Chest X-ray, AP view. Patient: 70 years old, sex M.
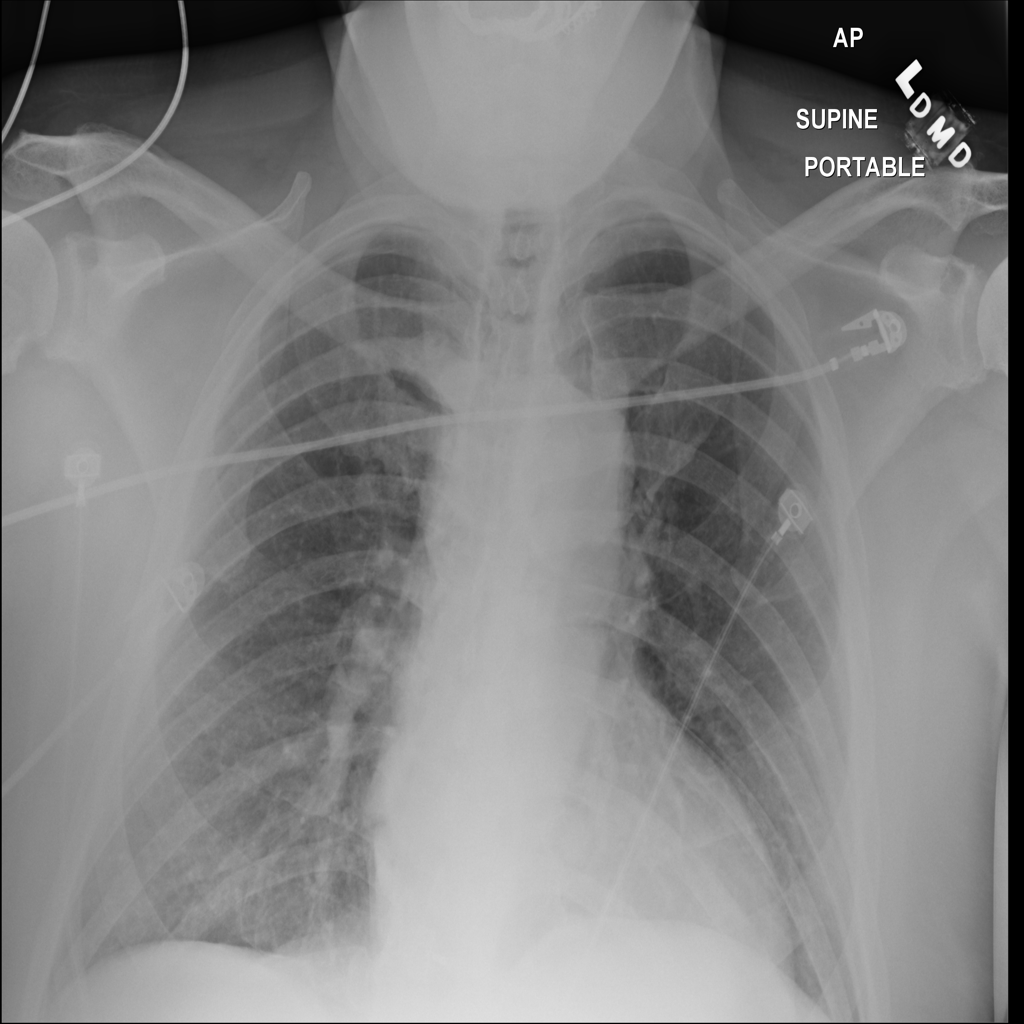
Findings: No Finding